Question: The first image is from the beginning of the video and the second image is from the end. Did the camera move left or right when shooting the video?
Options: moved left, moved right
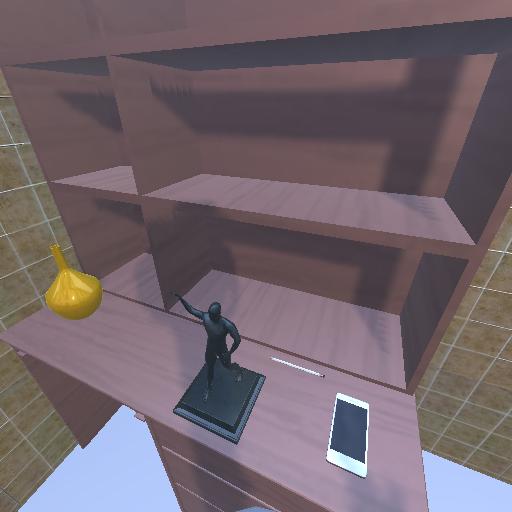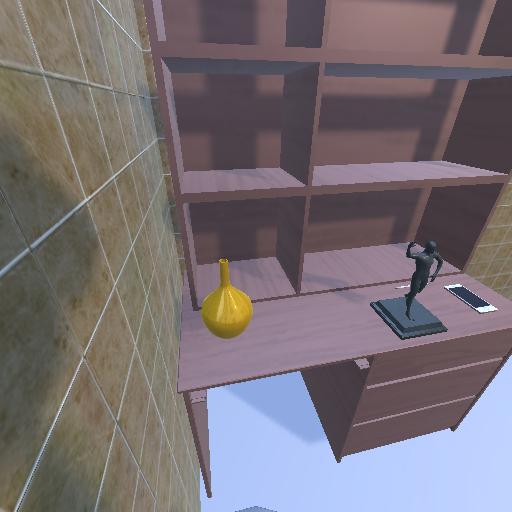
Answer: moved left